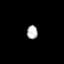
Tissue: lung
Cell type: Epithelial cells
Senescence score: 0.2415
Nuclear area (px): 147
Mean DAPI intensity: 177.585